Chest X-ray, AP view. Patient: 31 years old, sex M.
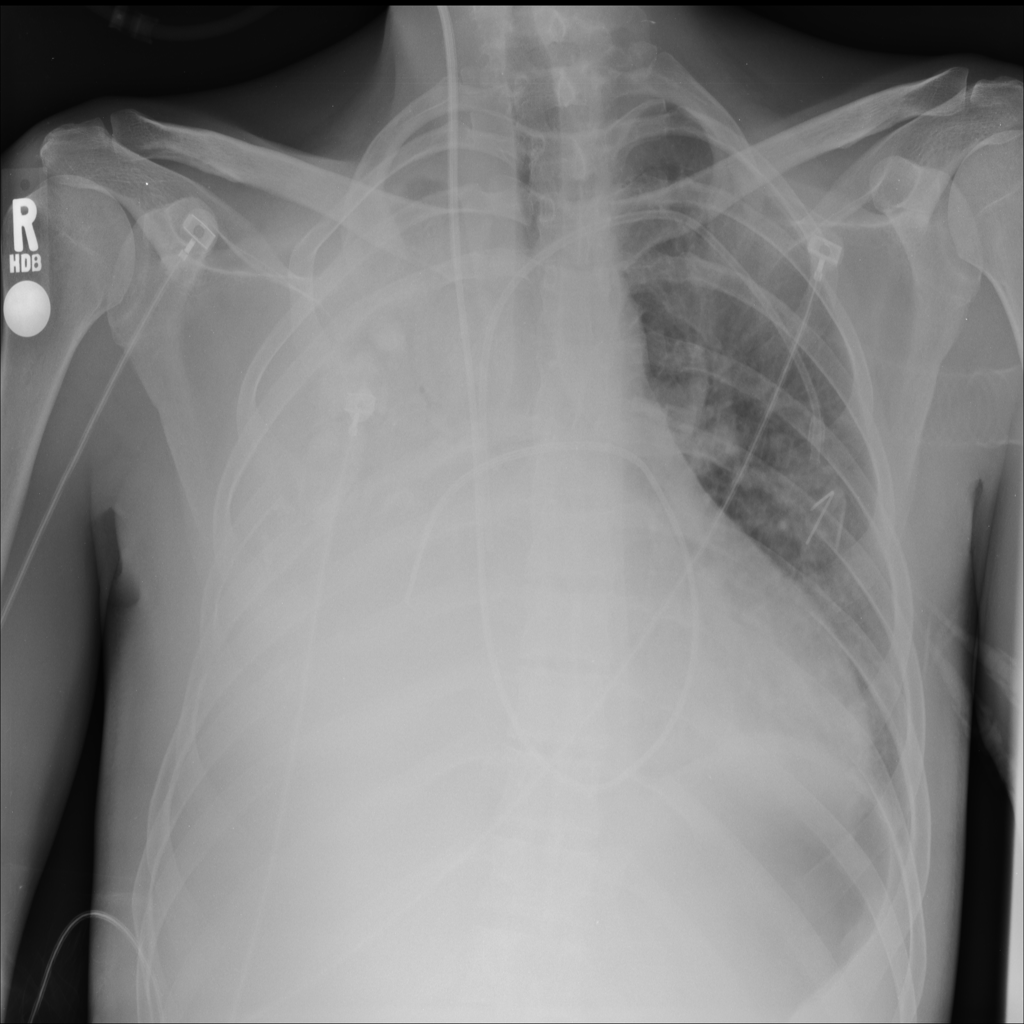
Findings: No Finding